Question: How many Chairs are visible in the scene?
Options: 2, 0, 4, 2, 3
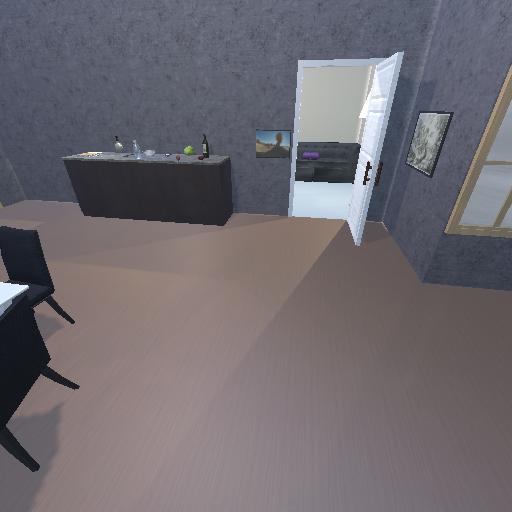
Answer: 2